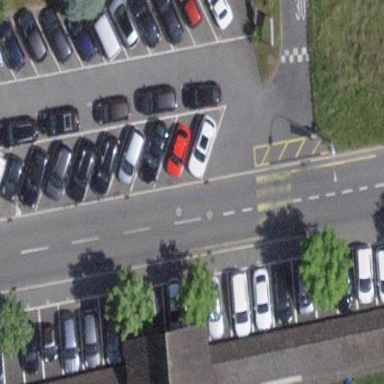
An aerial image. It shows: Street side parking area.